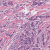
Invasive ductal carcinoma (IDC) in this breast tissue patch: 1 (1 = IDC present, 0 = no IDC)